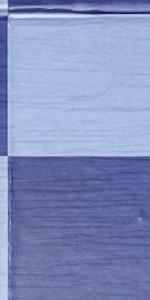
Label: Empty